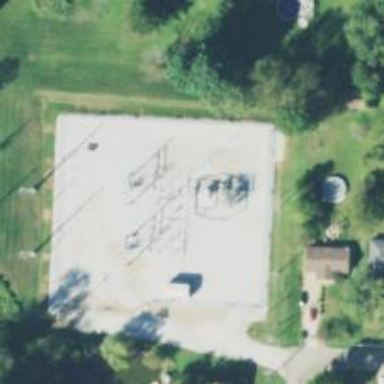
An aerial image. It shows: Switch used for power control.